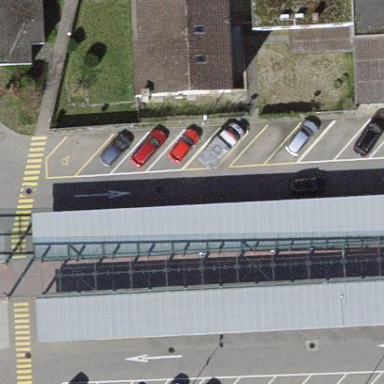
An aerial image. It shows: View of roof of building.